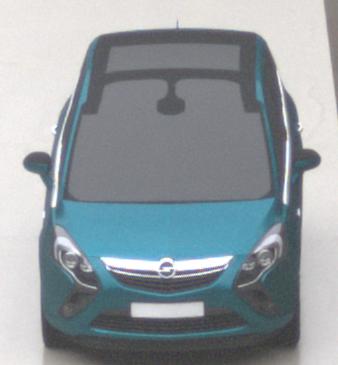
Make: Opel
Model: Zafira Tourer 1.8
Detailed model: Zafira (C) Tourer
Model produced from: 2012/01
Model produced until: 2015/06
Doors: 5
Color: blue
Road condition: wet road
Daytime: morning or afternoon
Contrast: low contrast